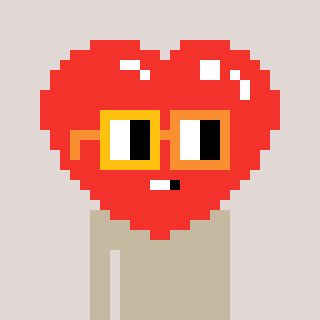
a pixel art character with square yellow and orange glasses, a heart-shaped head and a blue-colored body on a warm background